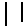
Label: line